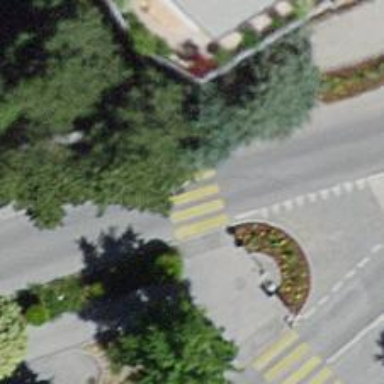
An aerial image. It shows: Uncontrolled zebra crossing with zebra markings.